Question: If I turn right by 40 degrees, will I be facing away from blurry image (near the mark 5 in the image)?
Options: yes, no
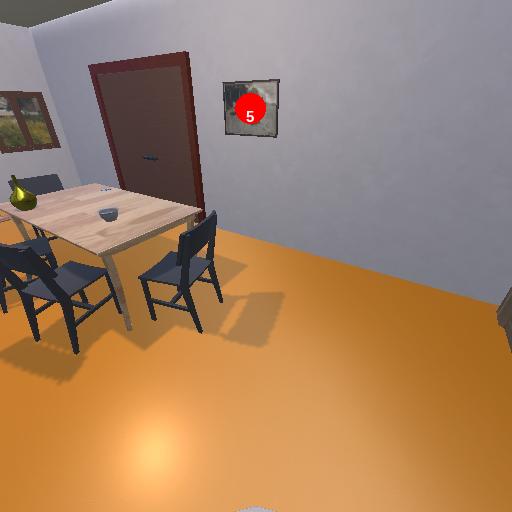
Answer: yes